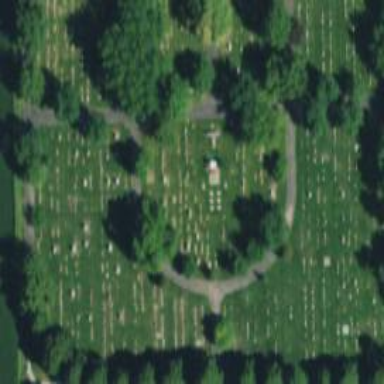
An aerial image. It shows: Memorial site with historic significance.